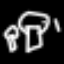
Label: mushroom